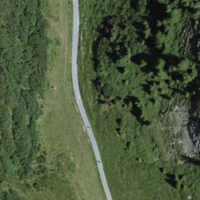
EUNIS habitat code: 23
Species observed at this site:
Parnassia palustris